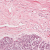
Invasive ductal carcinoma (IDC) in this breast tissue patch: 0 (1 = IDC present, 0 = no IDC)